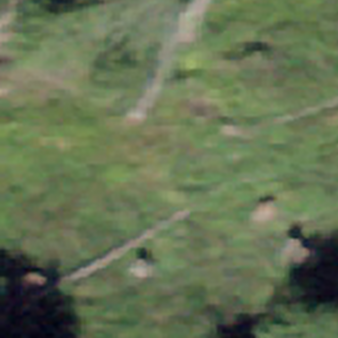
Label: other